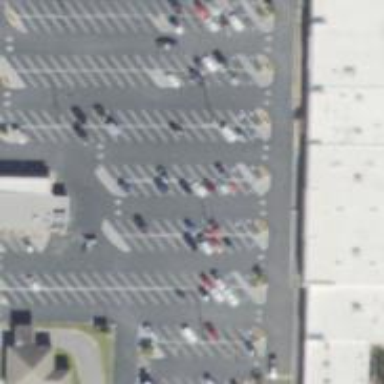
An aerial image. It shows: Parking space is available.